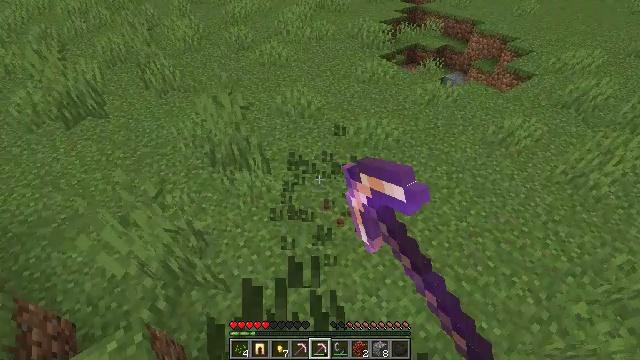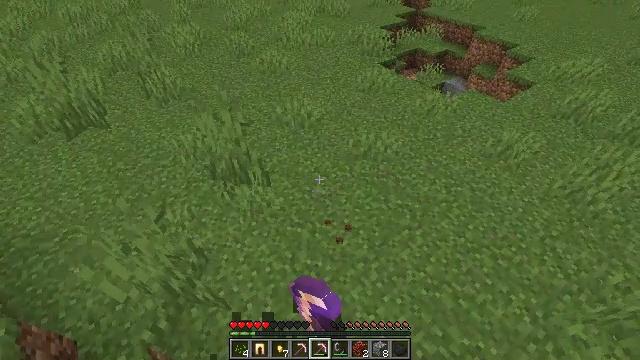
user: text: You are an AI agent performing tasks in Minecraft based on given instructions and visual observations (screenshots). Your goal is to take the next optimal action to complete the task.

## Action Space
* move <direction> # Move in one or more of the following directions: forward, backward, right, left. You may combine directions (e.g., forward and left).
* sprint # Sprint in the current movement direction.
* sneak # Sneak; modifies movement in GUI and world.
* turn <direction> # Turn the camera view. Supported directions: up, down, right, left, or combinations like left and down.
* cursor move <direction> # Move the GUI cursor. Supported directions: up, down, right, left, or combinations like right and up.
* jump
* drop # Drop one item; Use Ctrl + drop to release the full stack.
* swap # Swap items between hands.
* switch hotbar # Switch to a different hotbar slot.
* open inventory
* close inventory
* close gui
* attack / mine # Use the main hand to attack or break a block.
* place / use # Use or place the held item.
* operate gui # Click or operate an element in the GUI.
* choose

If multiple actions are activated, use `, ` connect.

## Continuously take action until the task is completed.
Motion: motion action
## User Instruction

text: Remove the tall grass to clear the area.
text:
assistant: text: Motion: move forward, attack / mine, jump
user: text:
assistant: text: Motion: attack / mine, jump